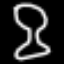
Label: hourglass